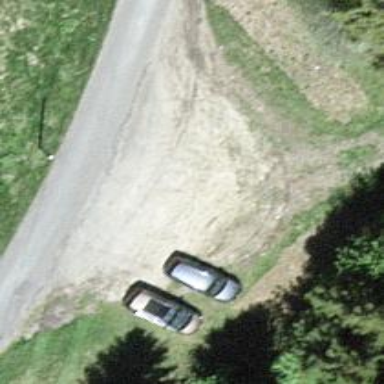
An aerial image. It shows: Parking area.